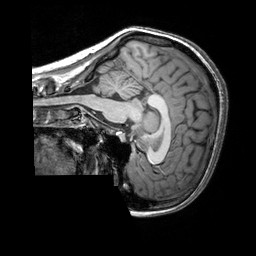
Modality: T1w
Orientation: sagittal
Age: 23
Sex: female
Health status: healthy
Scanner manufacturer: siemens
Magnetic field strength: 3 T
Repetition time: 2.3 s
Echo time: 0.00303 s